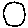
Label: circle